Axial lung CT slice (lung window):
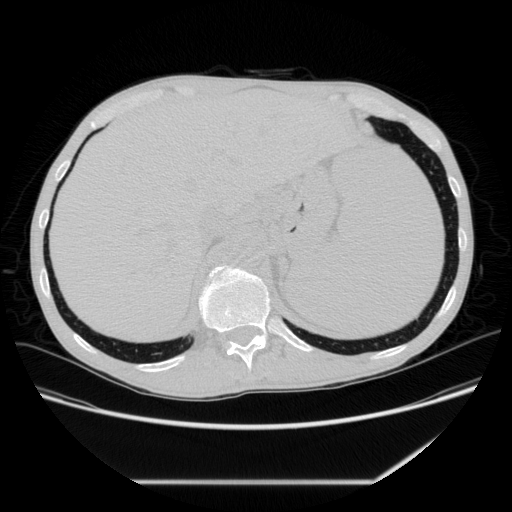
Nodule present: no